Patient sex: F
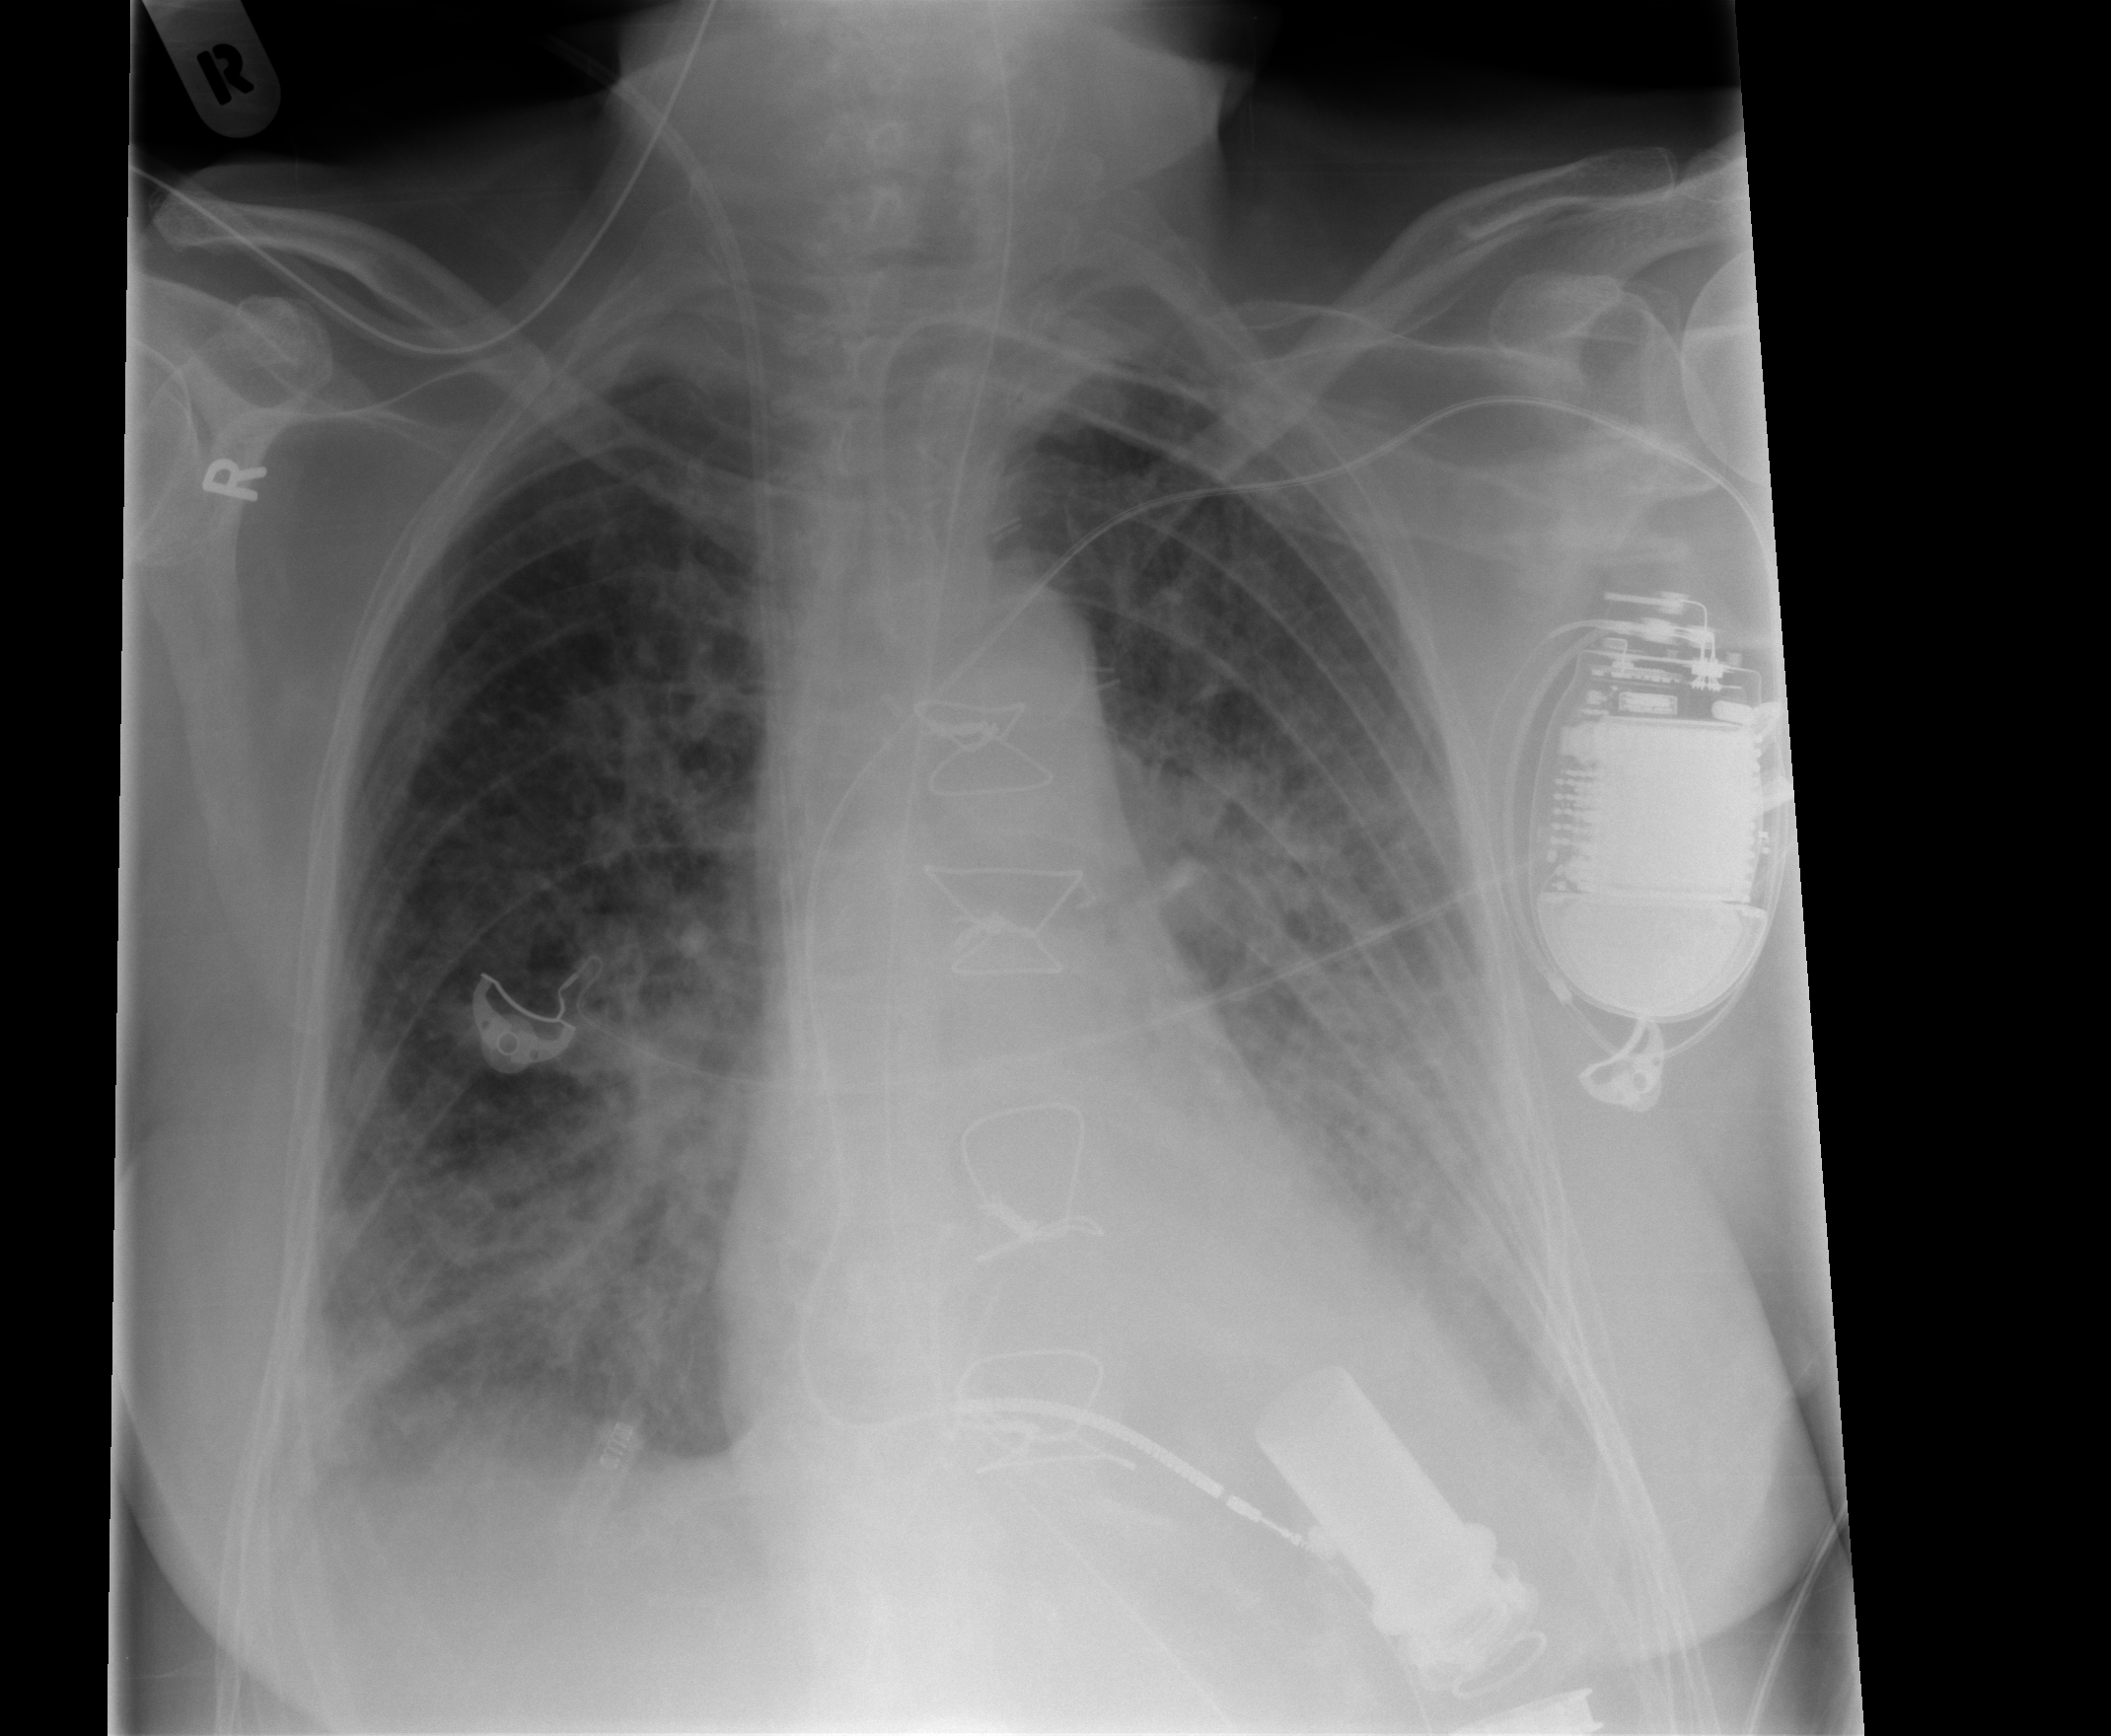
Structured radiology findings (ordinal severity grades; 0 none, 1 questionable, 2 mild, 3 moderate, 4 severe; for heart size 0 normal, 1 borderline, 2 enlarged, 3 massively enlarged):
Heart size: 1
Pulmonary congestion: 3
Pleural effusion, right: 2
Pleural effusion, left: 2
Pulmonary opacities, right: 3
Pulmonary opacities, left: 3
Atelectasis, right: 2
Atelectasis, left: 3